Interaction volume radius: 10 \u00c5
Interaction volume height: 30 \u00c5
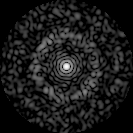
Disorder parameter: 0.8312